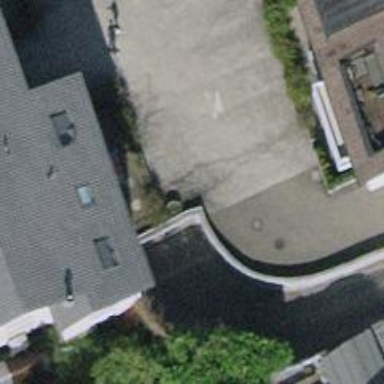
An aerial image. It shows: Parking area.